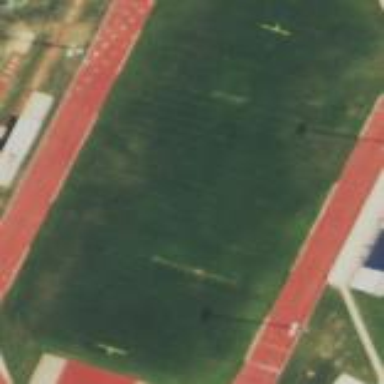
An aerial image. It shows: Pitch for American football.